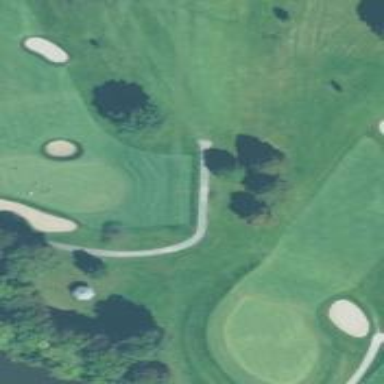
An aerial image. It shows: Path used for both walking and golf.